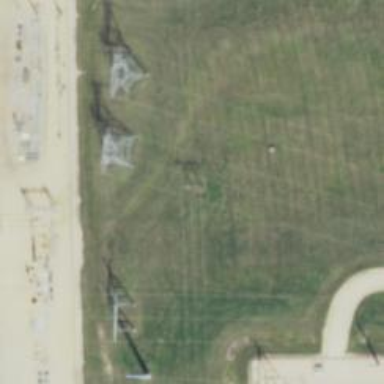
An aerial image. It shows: H-frame power tower design.